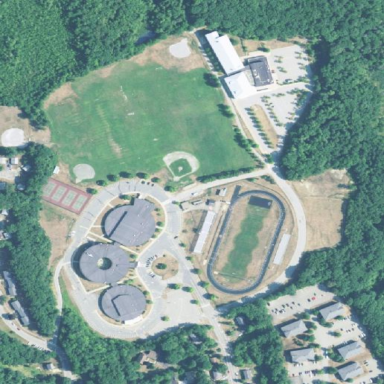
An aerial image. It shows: School.